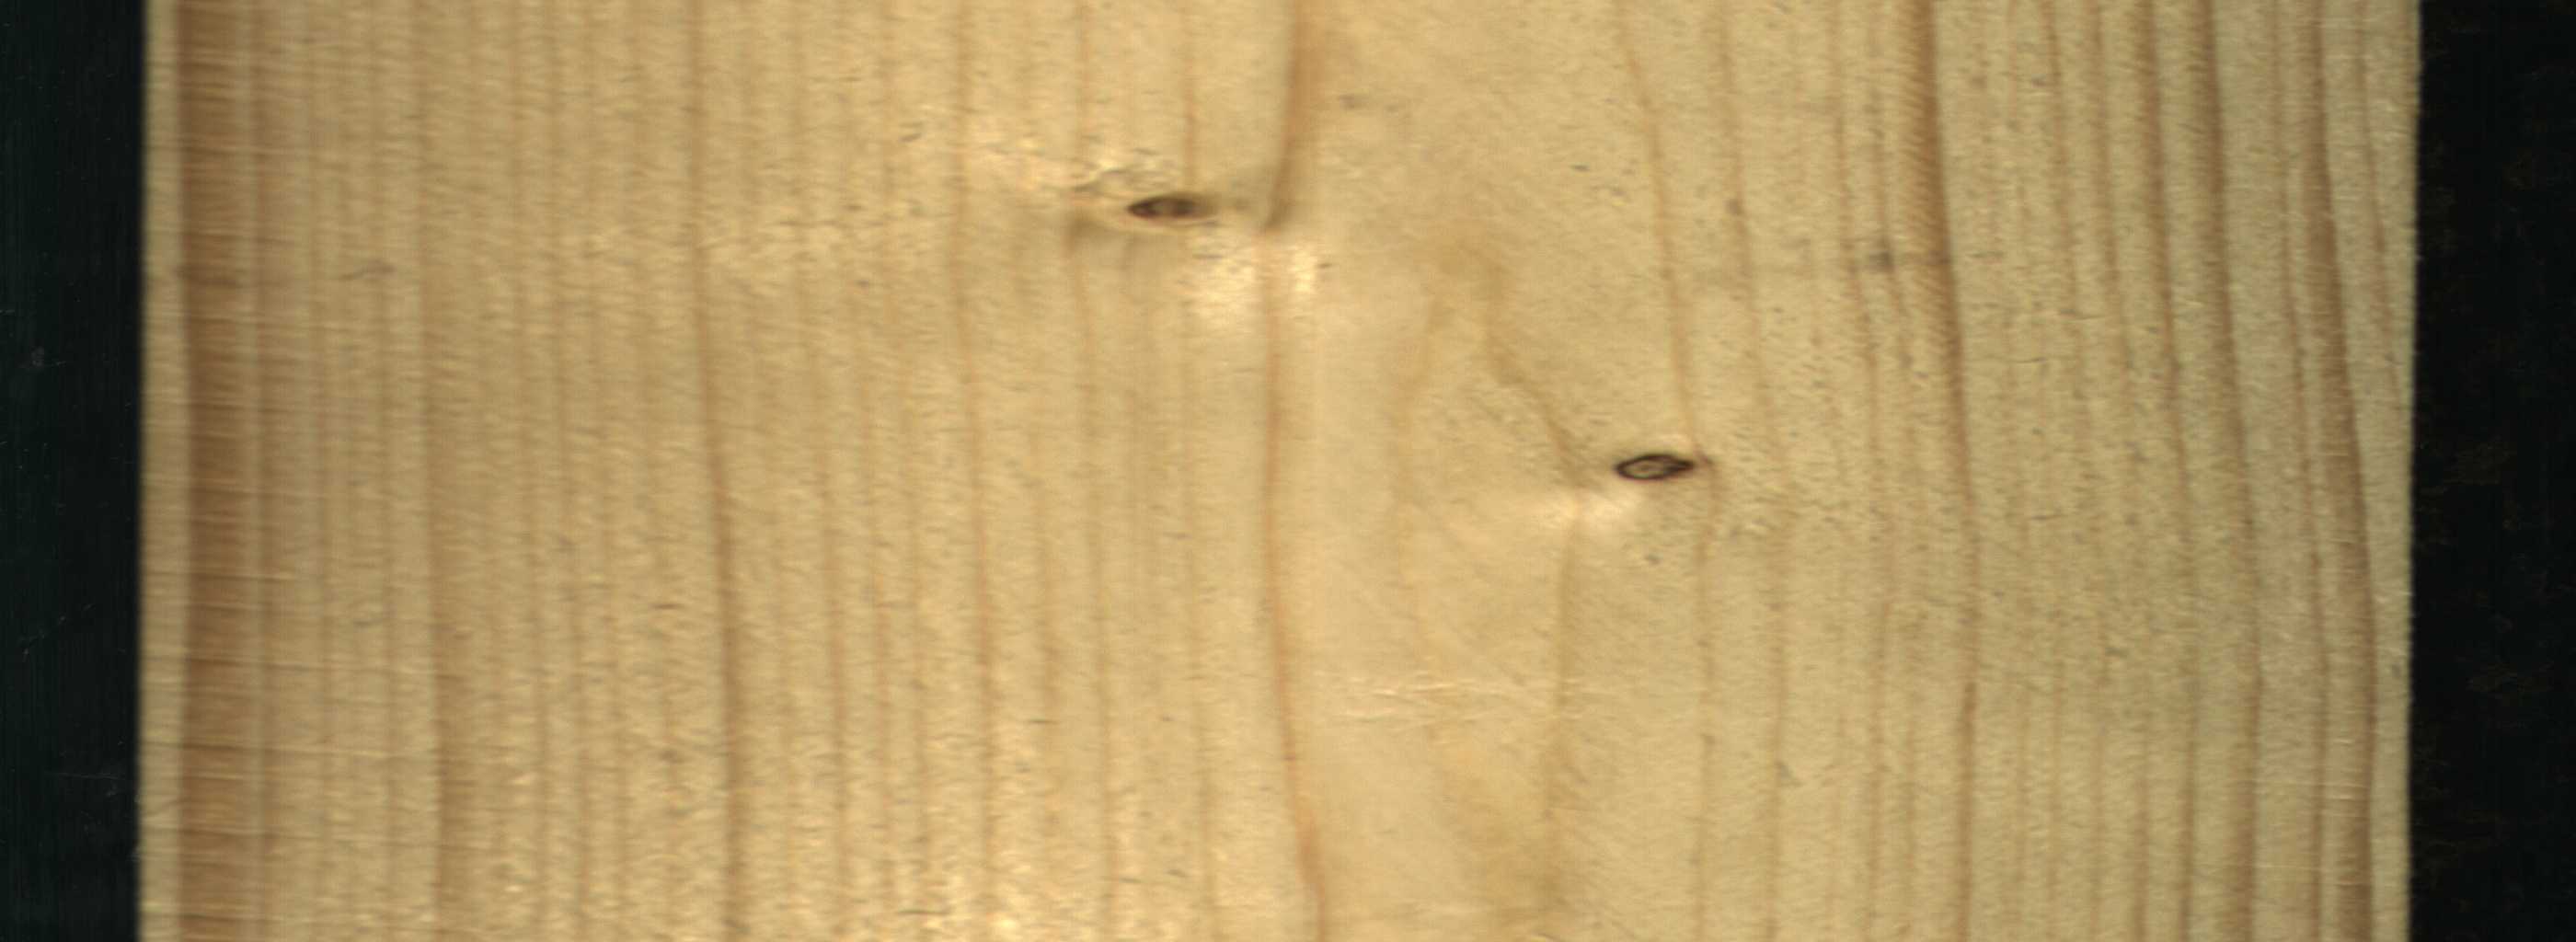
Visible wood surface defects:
Live_Knot
Live_Knot